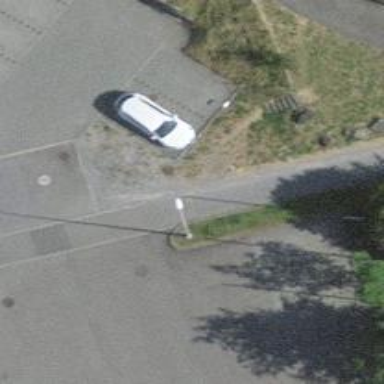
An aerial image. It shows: Unmarked crossing on path.